Interaction volume radius: 5 \u00c5
Interaction volume height: 15 \u00c5
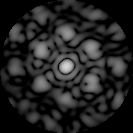
Disorder parameter: 0.4846